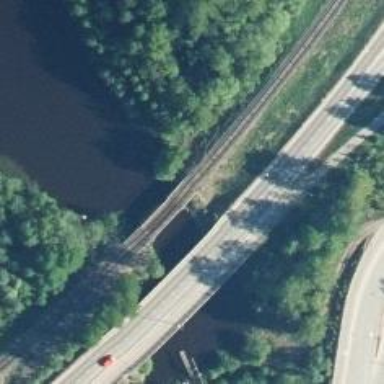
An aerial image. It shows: Railway bridge.